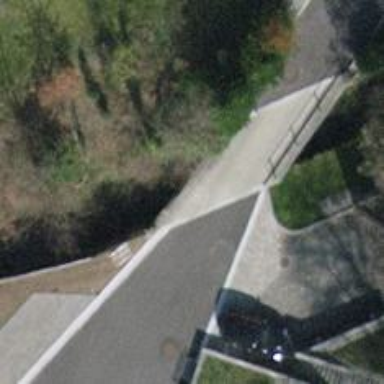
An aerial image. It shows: Tunnel.